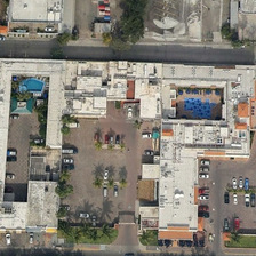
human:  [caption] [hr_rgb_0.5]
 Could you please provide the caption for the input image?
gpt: Most of these white houses are parked in front of cars.

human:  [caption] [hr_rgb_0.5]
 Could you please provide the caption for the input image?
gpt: Most of these white coats are parked in front of the car.

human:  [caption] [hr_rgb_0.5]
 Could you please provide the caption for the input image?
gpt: Most of these white houses are in front of cars.

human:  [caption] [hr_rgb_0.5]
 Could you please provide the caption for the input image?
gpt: Most of these white houses parked in front of the car.

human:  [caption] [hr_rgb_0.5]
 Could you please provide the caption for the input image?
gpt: Most of the white coats are in front of the car.